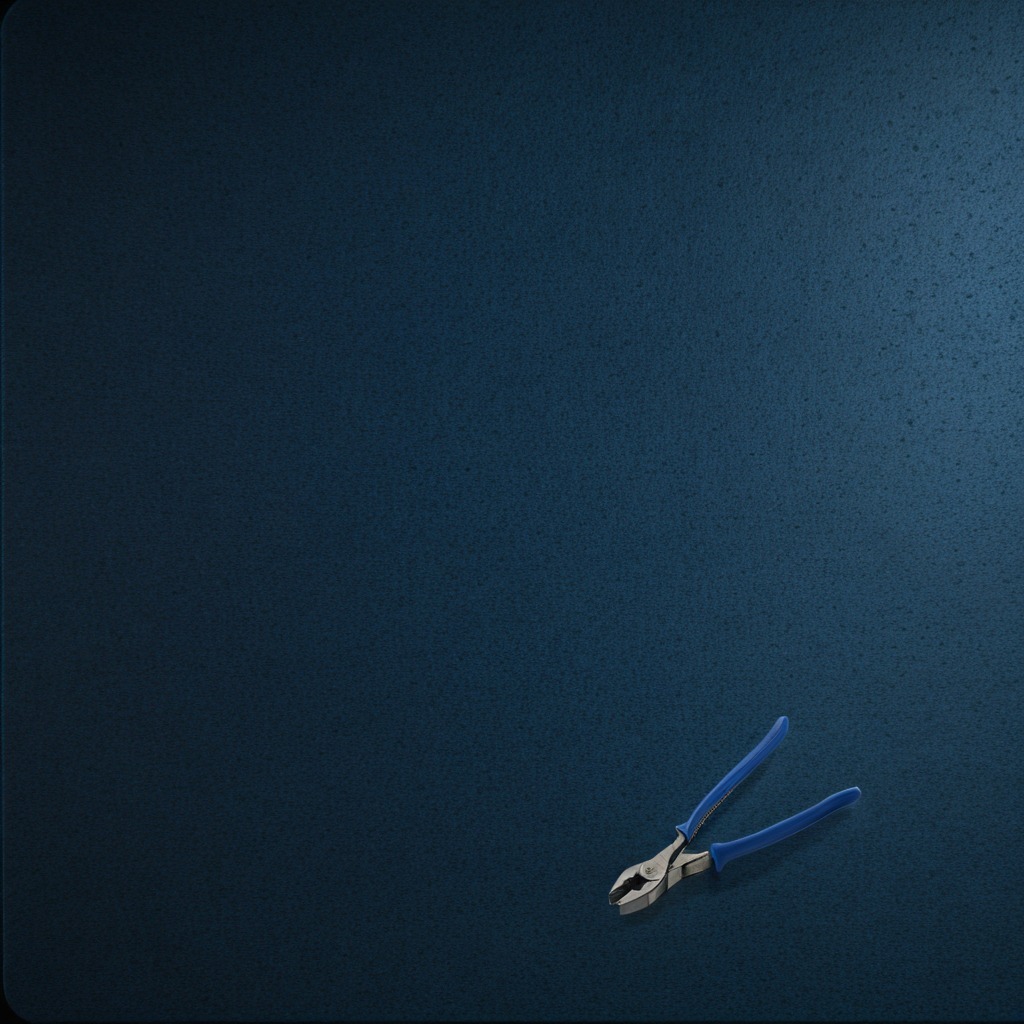
A plier is lying on the tabletop.